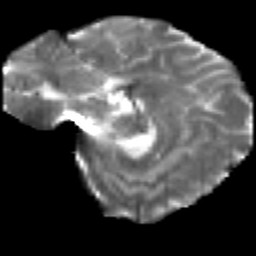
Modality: T2w
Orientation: sagittal
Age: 28
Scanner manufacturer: siemens
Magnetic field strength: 3 T
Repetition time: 2.2 s
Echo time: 0.084 s